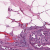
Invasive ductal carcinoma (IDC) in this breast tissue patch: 0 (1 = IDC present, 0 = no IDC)